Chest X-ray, AP view. Patient: 19 years old, sex M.
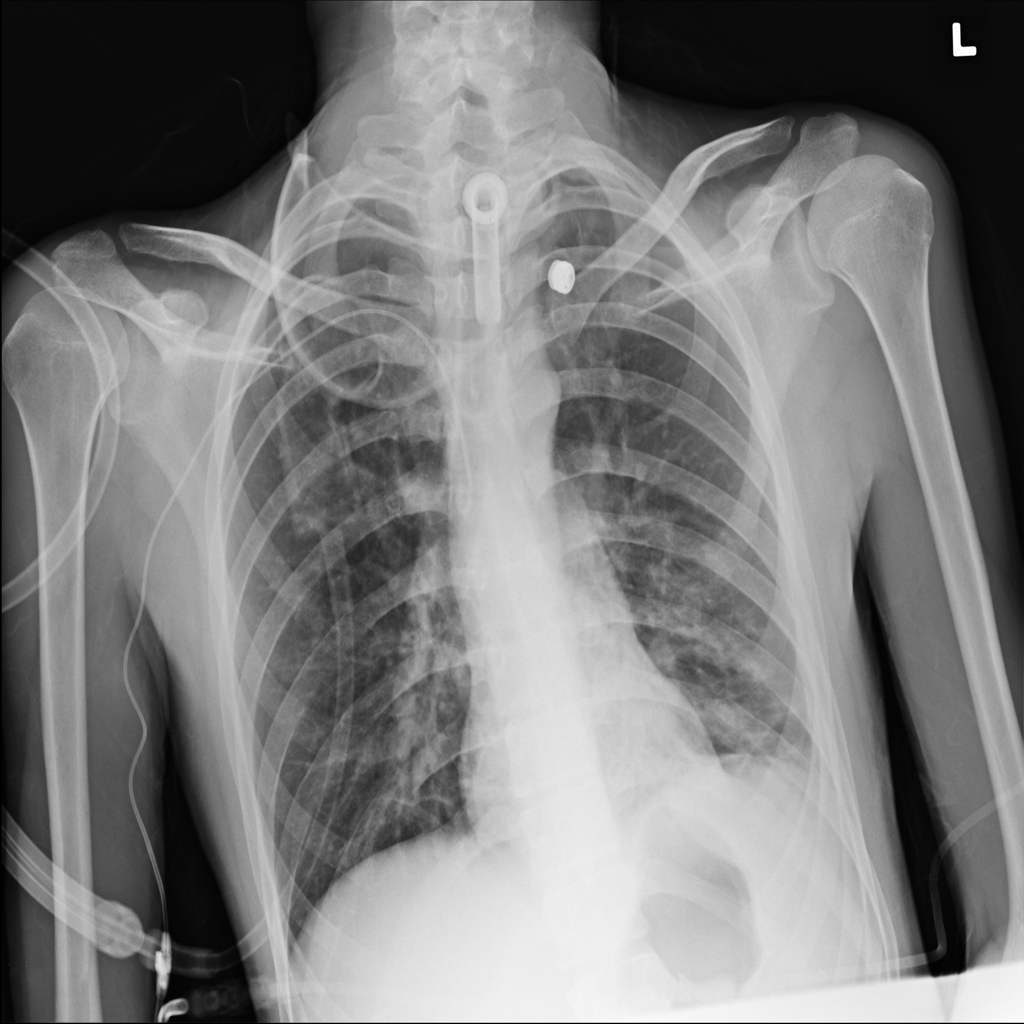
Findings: Atelectasis, Infiltration